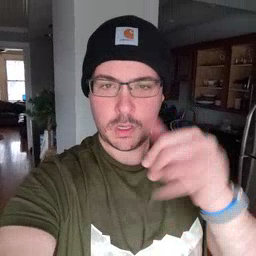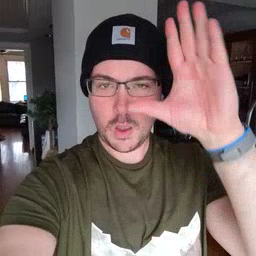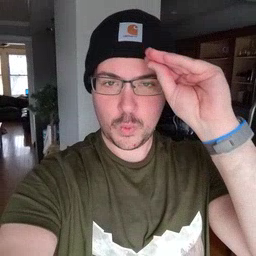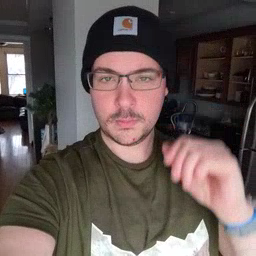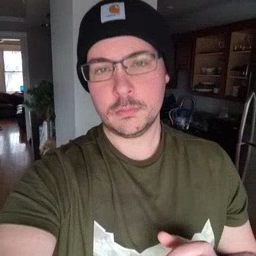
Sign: cowboy